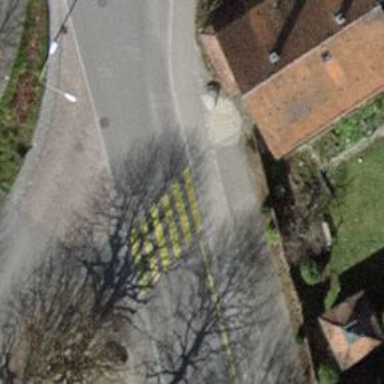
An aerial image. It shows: Marked road crossing.